Aerial crown-view tile of a tropical tree (Barro Colorado Island, Panama), acquired 20250512:
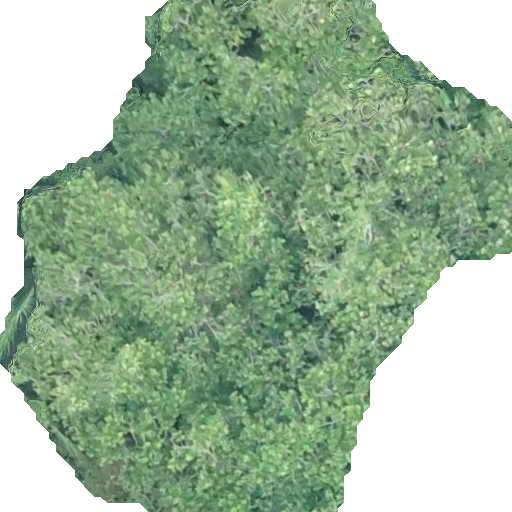
Species: Anacardium excelsum
GBIF accepted scientific name: Anacardium excelsum
Crown area: 294.797 m²